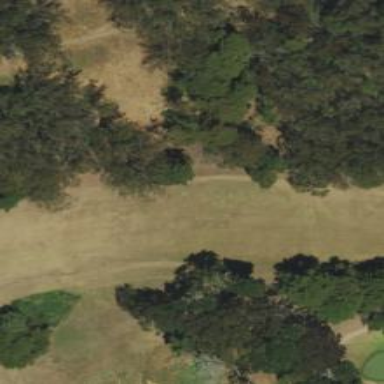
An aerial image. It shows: View of golf hole.